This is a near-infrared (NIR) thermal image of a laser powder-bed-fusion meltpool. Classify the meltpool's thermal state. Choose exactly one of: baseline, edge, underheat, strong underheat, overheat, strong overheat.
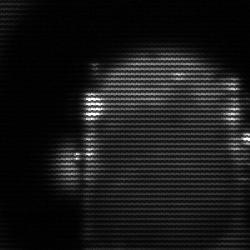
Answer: baseline